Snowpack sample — Snodgrass Mountain, Crested Butte, Colorado (2/4/25, 12:06 PM MST)
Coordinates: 38.923, -106.968
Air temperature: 35 °F
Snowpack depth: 80 cm
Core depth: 50 cm
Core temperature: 30.2 °F
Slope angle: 14°, slope face: 78°
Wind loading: low
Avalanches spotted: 0
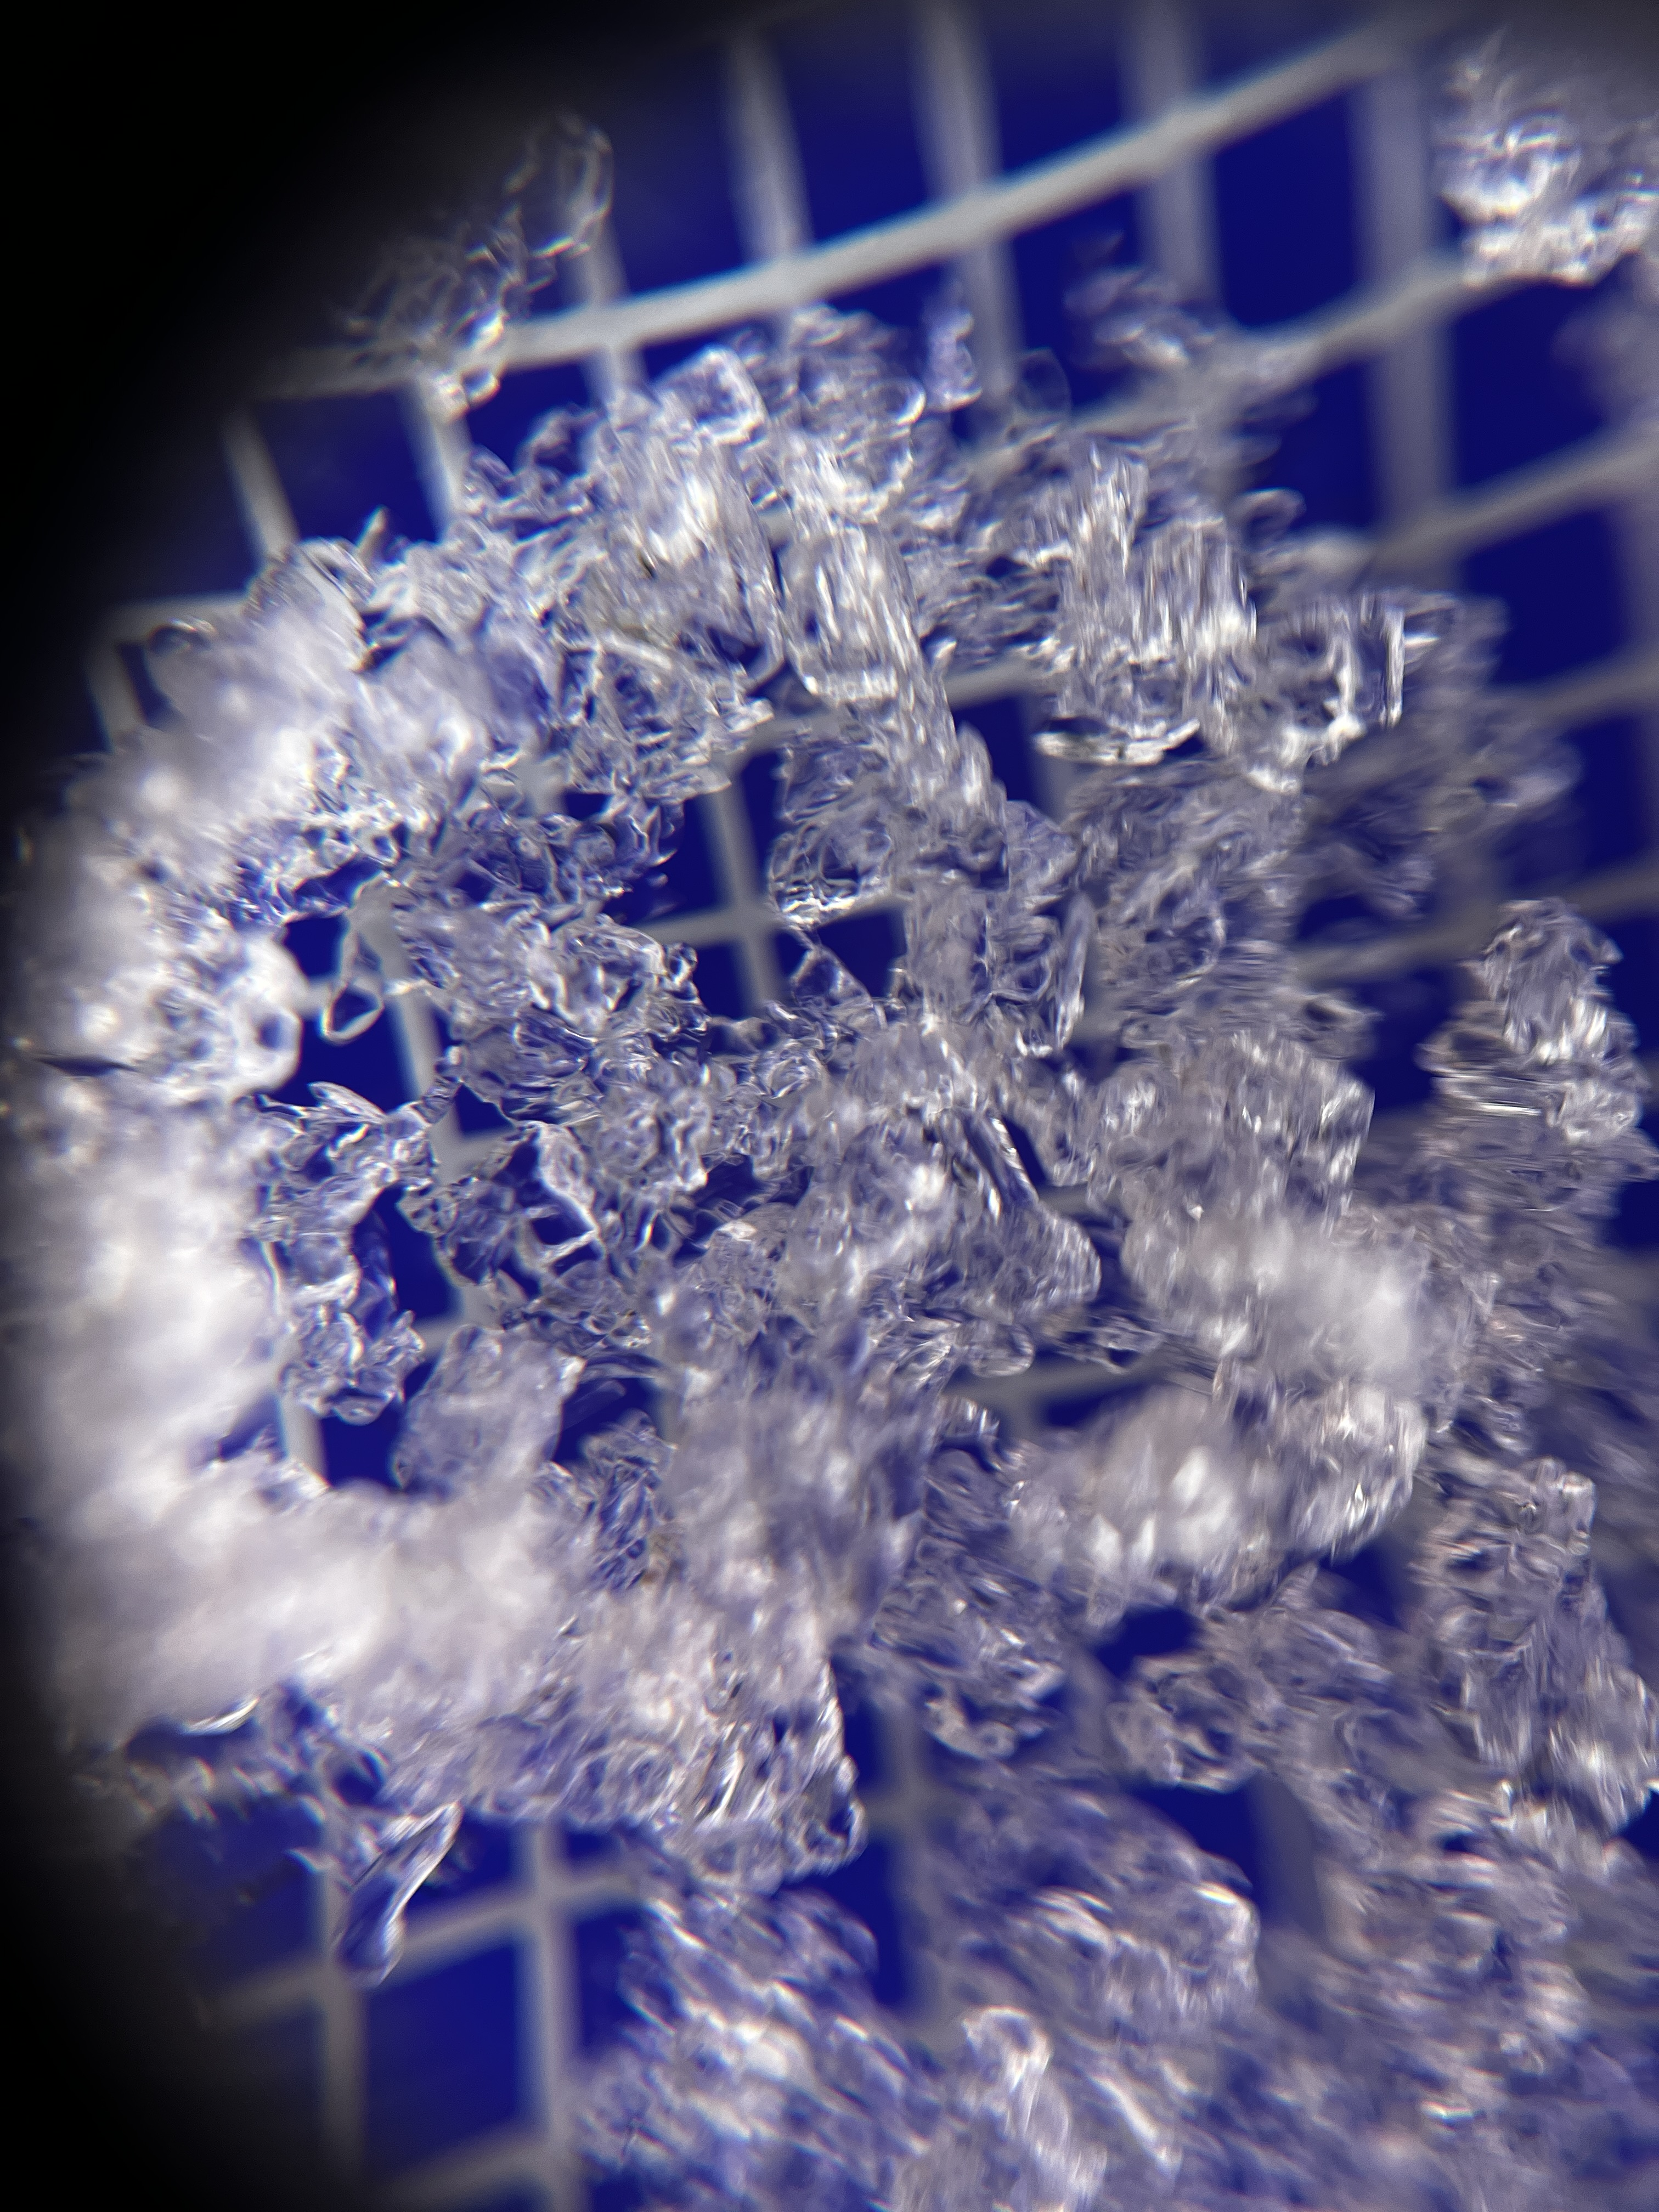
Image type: magnified_profile
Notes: No avalanches nearby, unusually warm weather for the last month reported by residents, Collected 25 yards from treeline